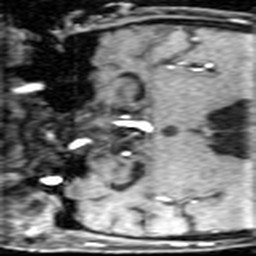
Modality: angio
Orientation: coronal
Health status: ill
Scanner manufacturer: siemens
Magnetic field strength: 1.5 T
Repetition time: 0.039 s
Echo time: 0.00502 s